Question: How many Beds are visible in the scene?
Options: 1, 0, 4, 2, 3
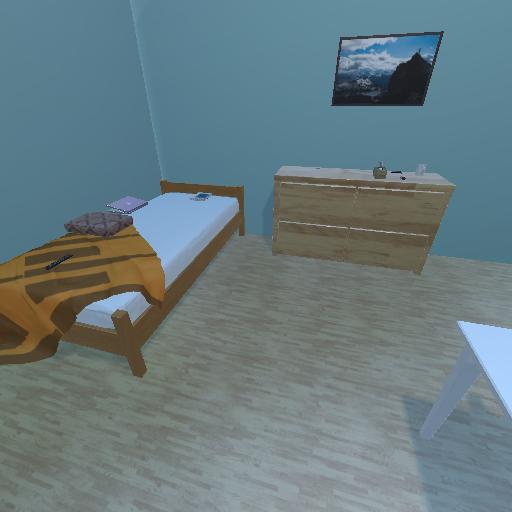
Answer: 1